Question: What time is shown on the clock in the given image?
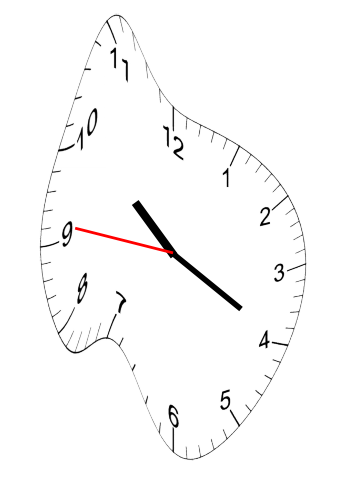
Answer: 10:19:46